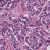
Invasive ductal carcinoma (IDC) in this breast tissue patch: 1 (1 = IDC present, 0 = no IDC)